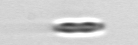
Label: pennate